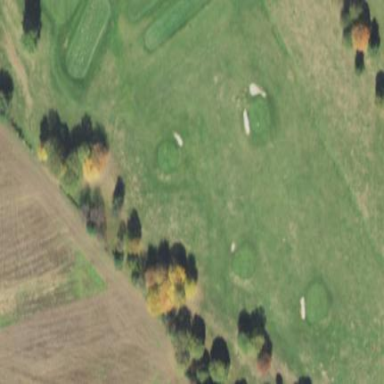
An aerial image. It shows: Grassy area used as driving range for golf.